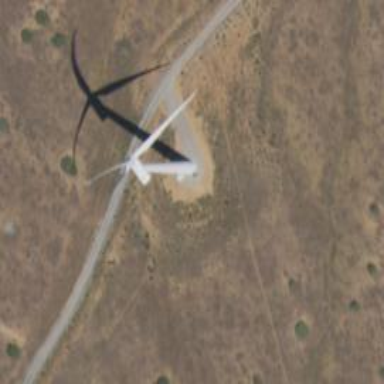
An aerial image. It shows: Wind turbine generator that utilizes wind as its source for generating electricity. It is of the horizontal axis type.